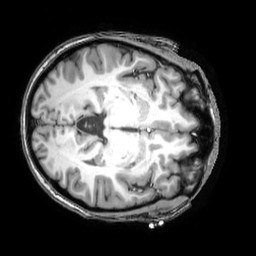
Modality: T1w
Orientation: axial
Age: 41
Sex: female
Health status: healthy
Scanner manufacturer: philips
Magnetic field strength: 3 T
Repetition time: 0.008111 s
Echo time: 0.003707 s